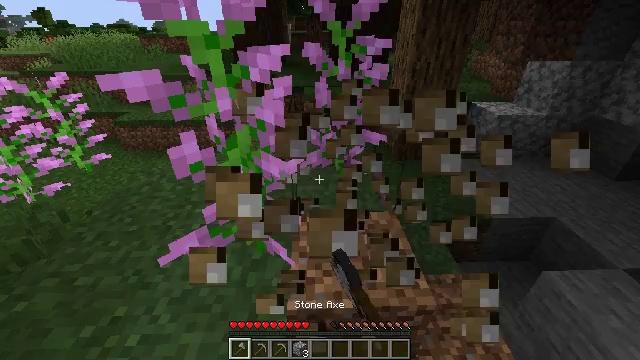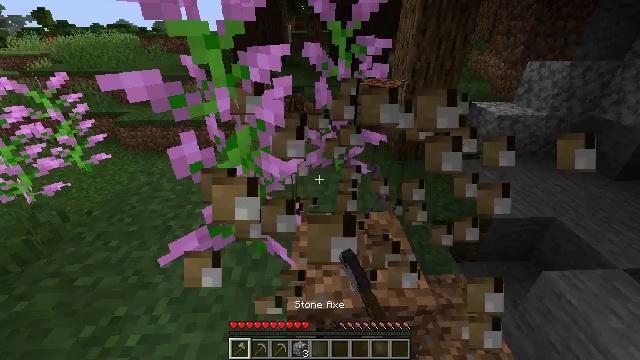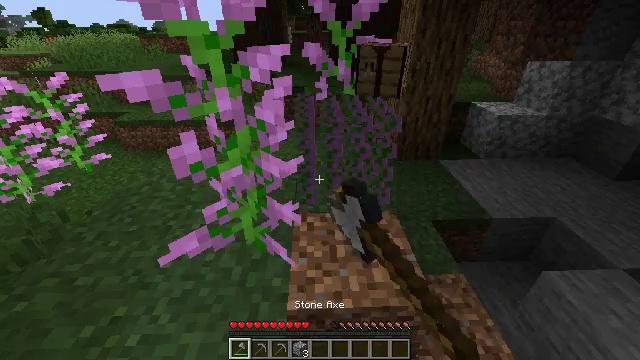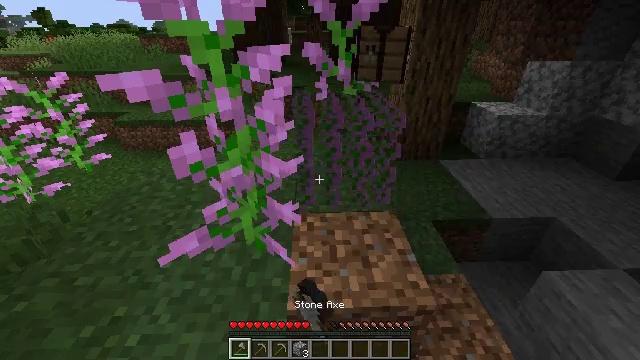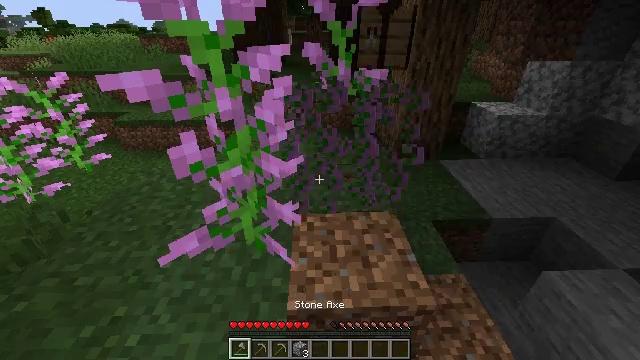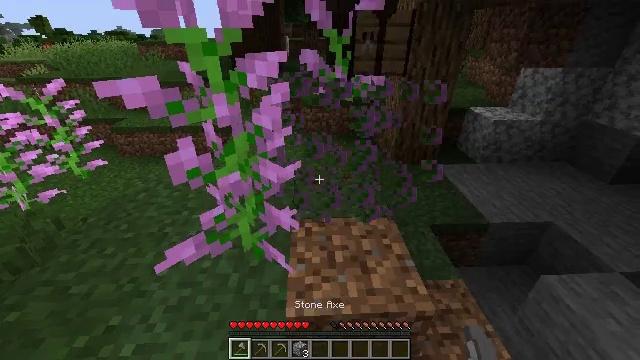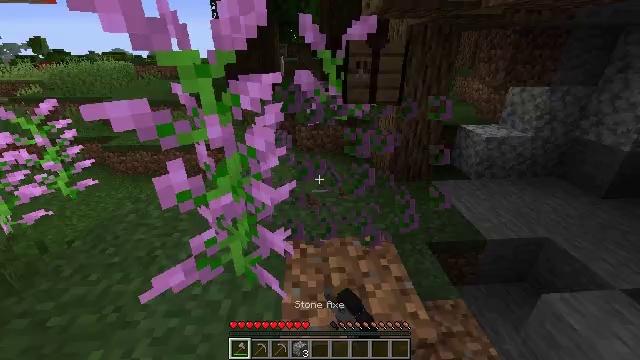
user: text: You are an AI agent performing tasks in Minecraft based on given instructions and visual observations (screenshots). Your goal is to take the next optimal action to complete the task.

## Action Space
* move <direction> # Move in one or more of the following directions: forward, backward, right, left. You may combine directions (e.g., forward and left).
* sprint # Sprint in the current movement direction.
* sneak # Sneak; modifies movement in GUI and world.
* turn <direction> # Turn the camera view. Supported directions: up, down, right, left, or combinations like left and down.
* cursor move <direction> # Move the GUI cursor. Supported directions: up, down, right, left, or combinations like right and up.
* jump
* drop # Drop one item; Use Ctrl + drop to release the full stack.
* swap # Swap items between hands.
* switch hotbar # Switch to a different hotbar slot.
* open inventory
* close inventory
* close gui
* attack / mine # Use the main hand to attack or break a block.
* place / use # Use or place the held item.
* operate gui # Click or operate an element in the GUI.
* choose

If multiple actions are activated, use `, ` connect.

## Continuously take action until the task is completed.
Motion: motion action
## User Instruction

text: Collect lilac by left-clicking.
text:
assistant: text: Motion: attack / mine
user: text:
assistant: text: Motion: attack / mine
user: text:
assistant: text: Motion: attack / mine
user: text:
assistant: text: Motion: attack / mine
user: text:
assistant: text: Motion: turn up, attack / mine
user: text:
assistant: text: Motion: move forward, turn right and up
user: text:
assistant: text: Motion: no_op